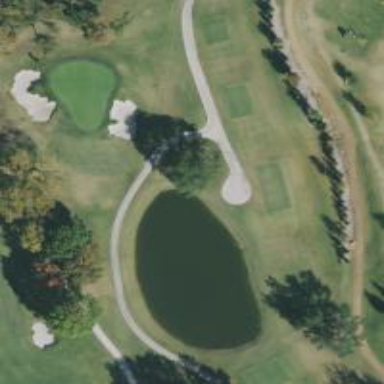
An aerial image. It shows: Service road designated as golf cart path.